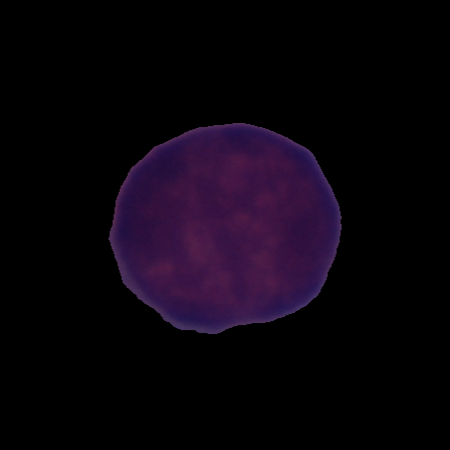
Label: cancer